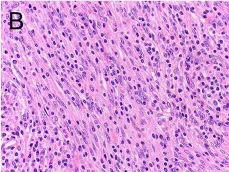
Pathological characteristics of the tumor. H&E stained image showing that the tumor contained a mixture of proliferative spindle cells and a large number of small lymphocytes and plasma cells. And EBER staining. And 400X.
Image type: pathology (h&e)